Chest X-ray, AP view. Patient: 59 years old, sex F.
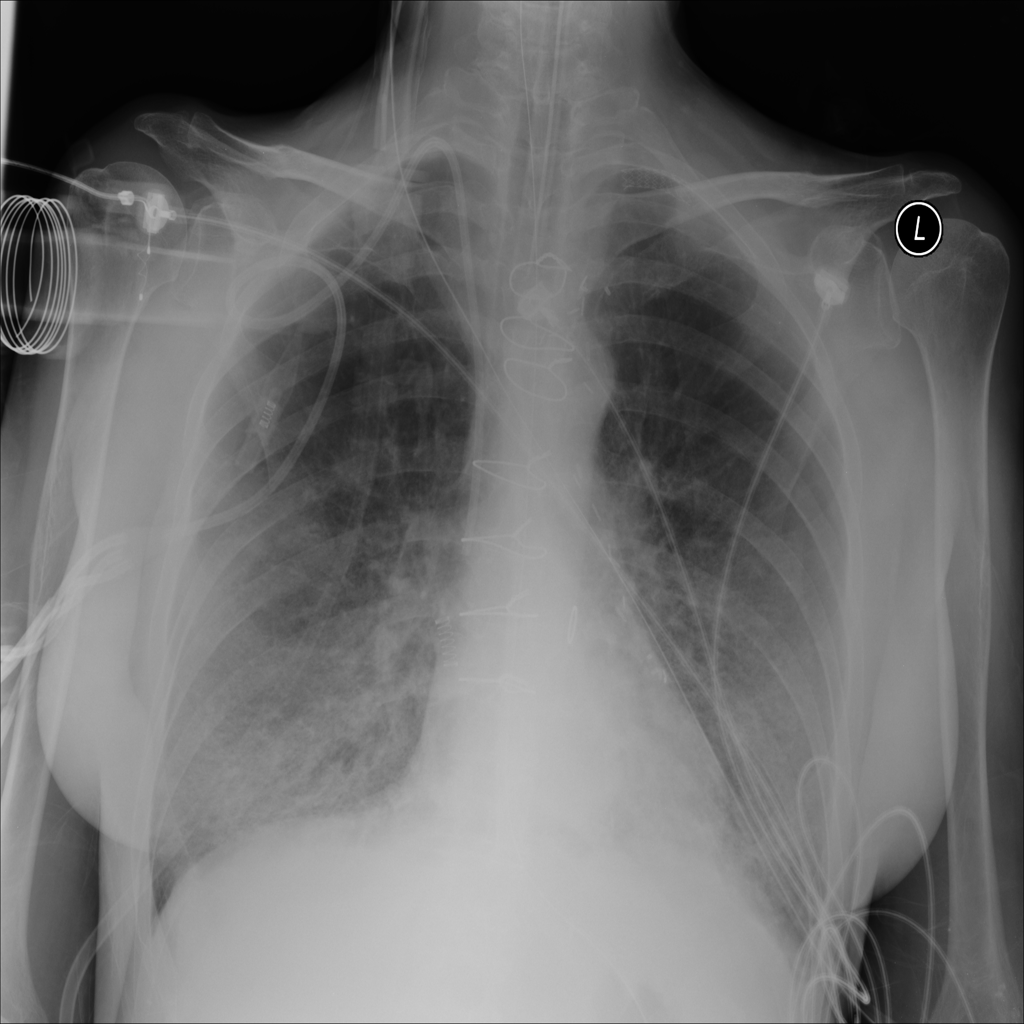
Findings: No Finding